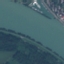
Land use / land cover class: River